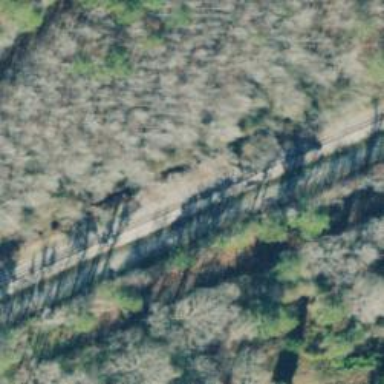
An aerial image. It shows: Railway track.